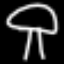
Label: mushroom